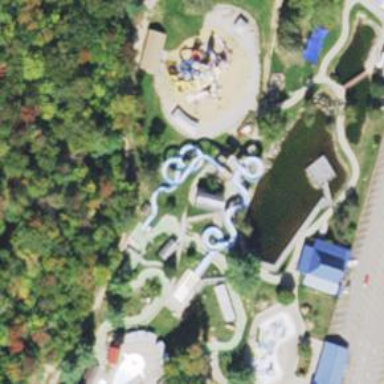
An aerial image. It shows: Water slide attraction.